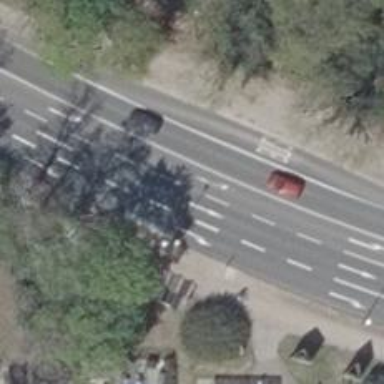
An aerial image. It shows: Secondary road with separate asphalt cycleway and sidewalk.